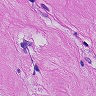
Metastatic tissue present: yes